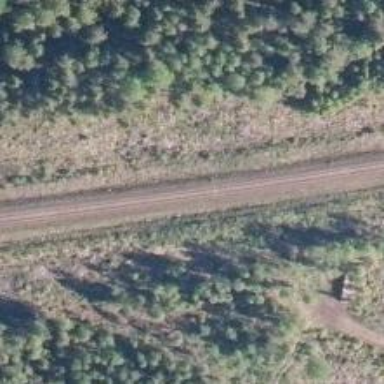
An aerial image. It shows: Railway track with continuous electrified contact lines.